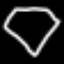
Label: diamond